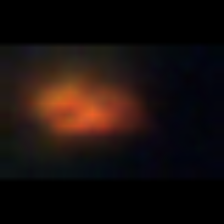
Taxon: NanoPlankton
Group: Other